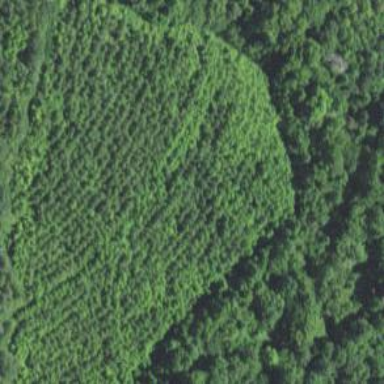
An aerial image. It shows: Forest area.